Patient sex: M
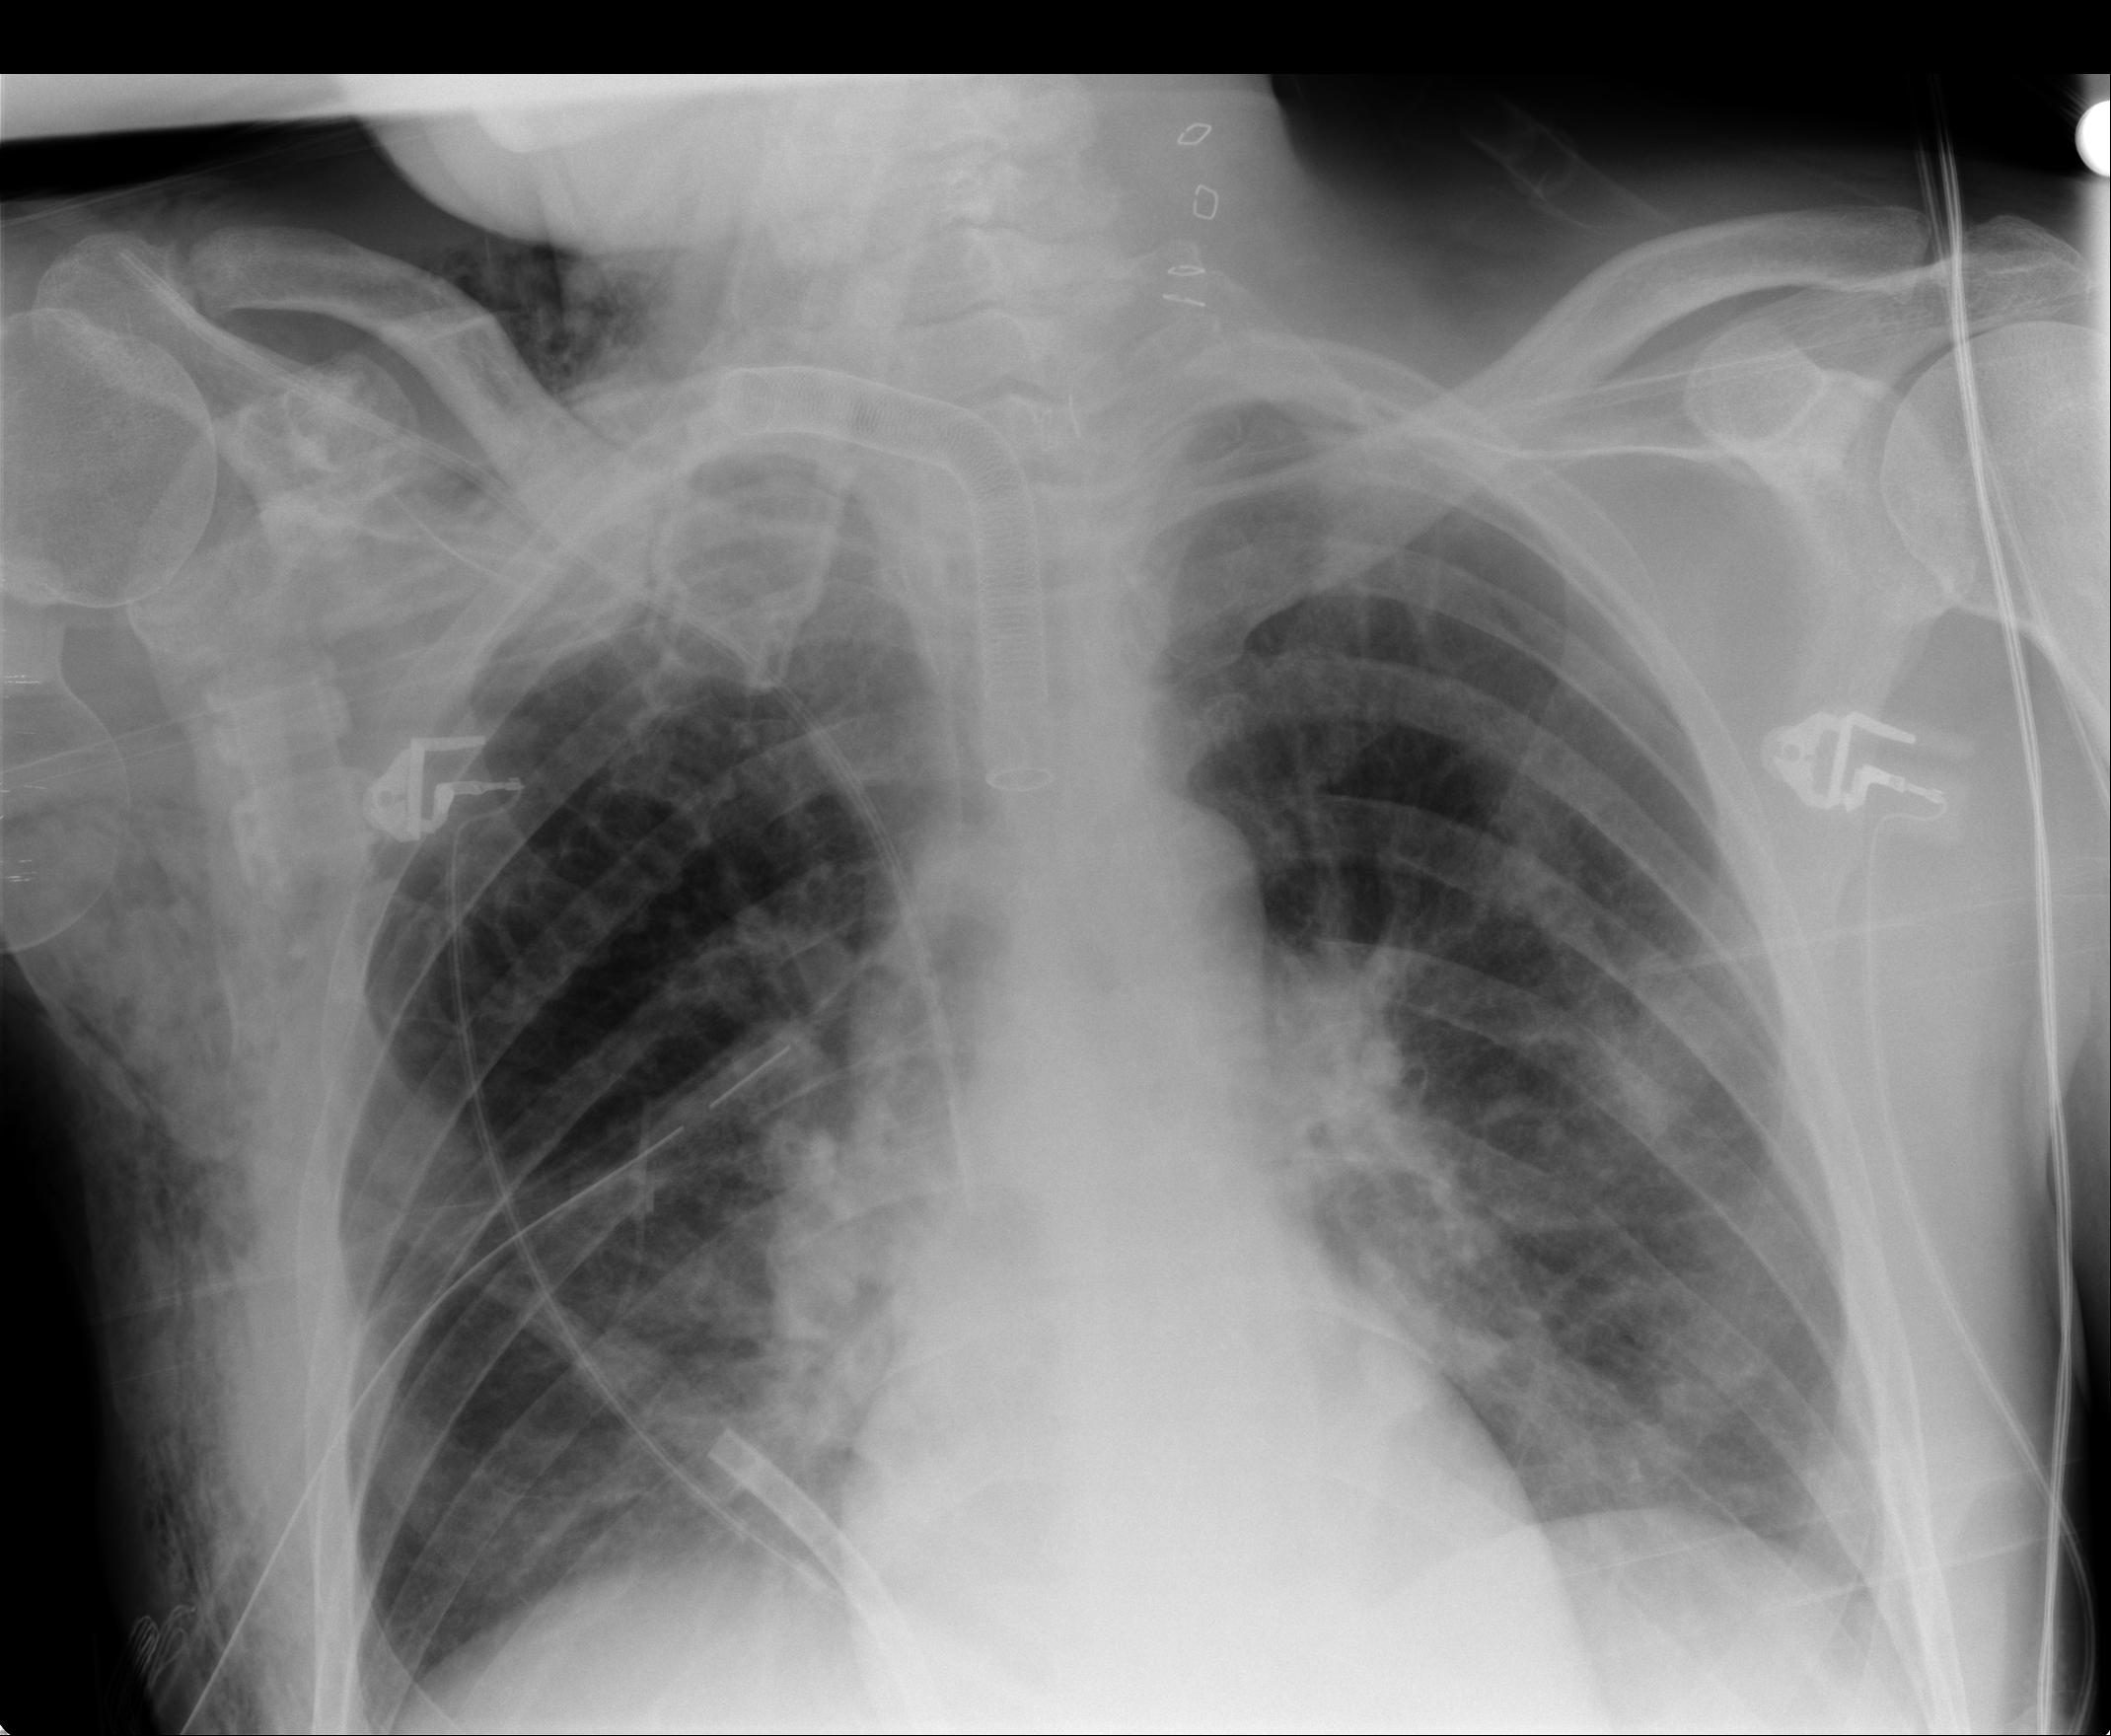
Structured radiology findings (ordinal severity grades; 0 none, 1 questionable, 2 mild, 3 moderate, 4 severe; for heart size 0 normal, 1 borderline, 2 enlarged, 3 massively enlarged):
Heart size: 0
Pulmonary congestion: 0
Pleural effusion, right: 0
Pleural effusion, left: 0
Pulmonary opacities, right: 0
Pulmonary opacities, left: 0
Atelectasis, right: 2
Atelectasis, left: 1